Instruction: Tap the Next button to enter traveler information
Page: cart
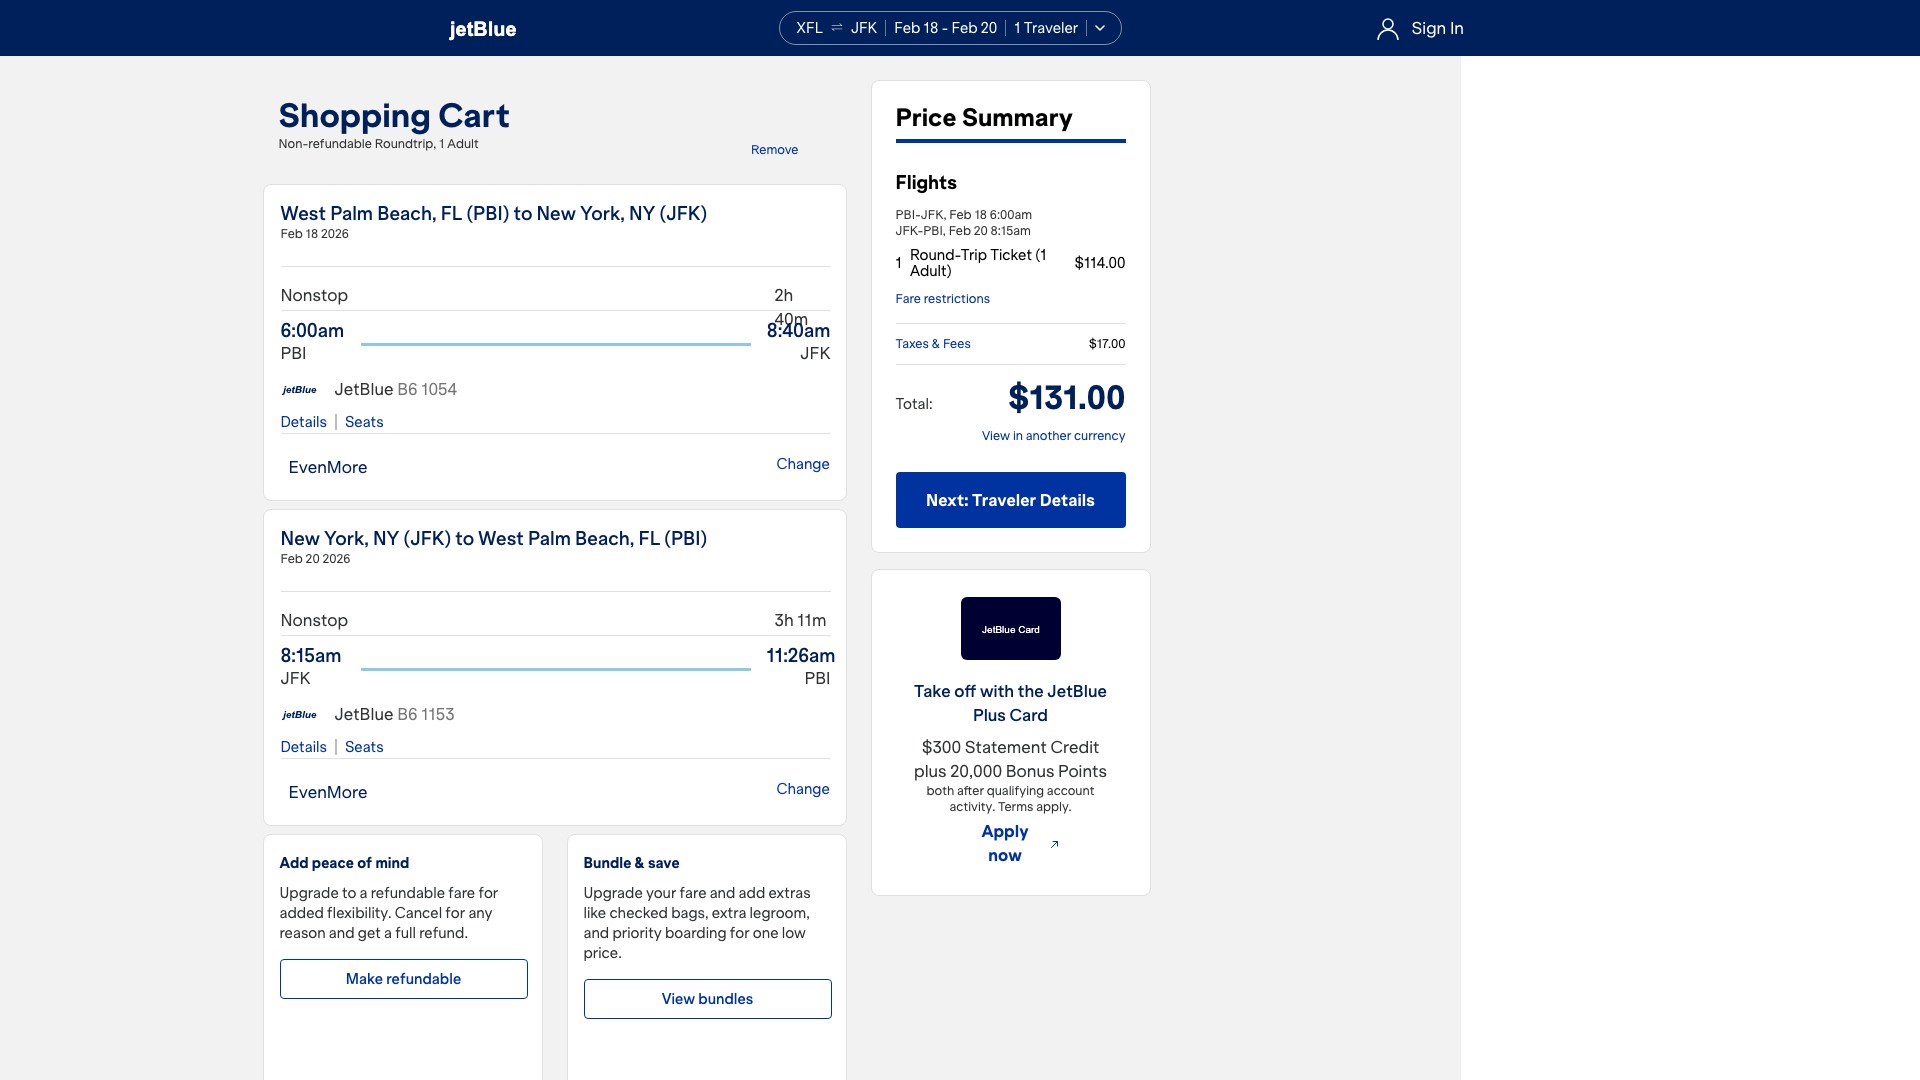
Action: click